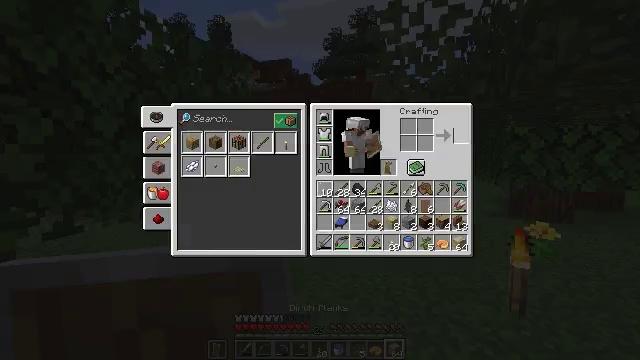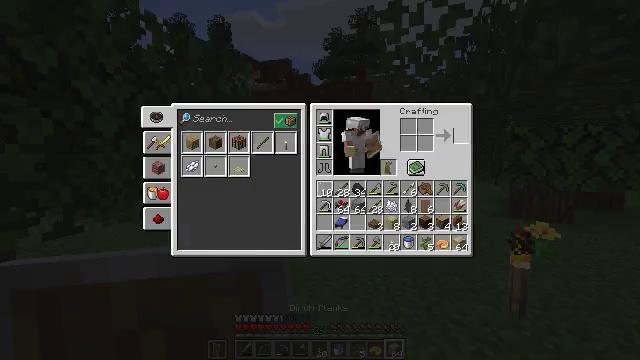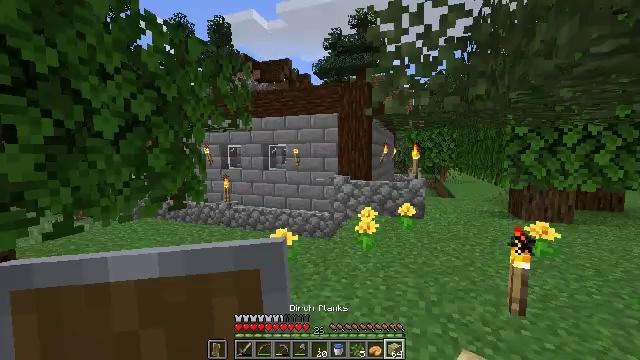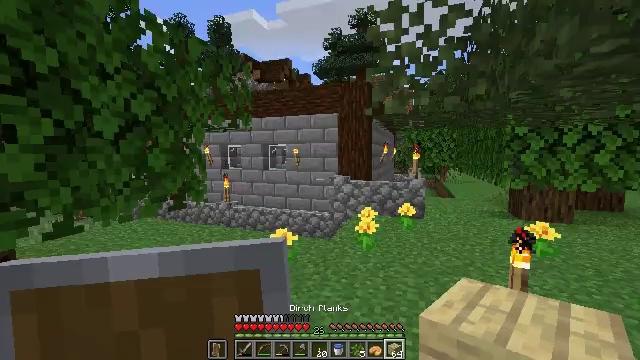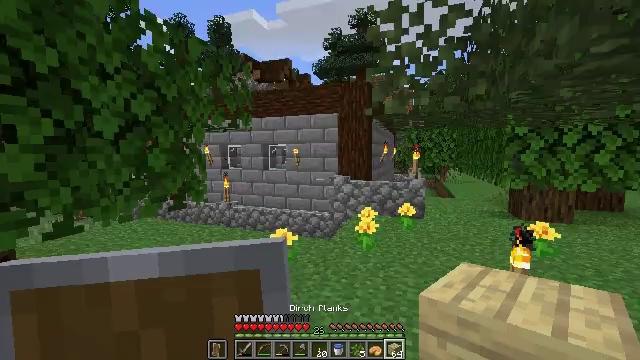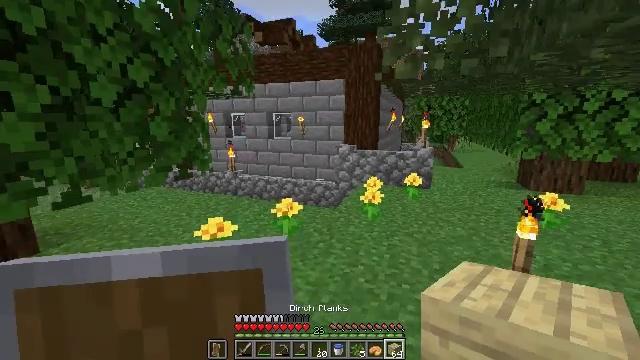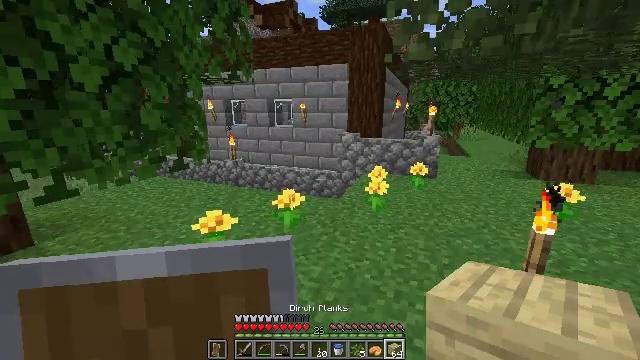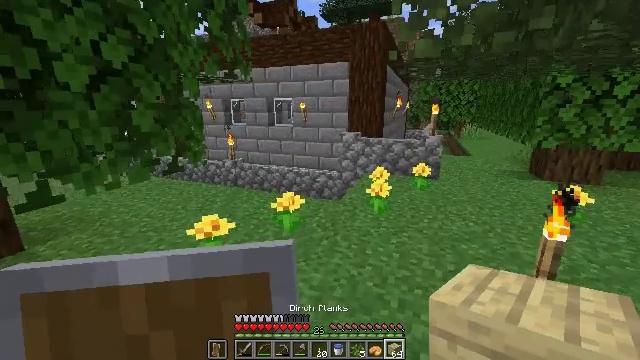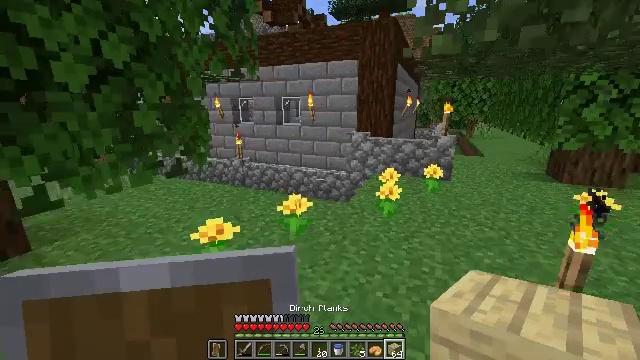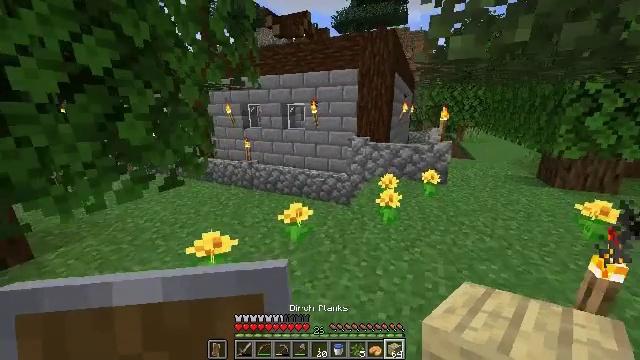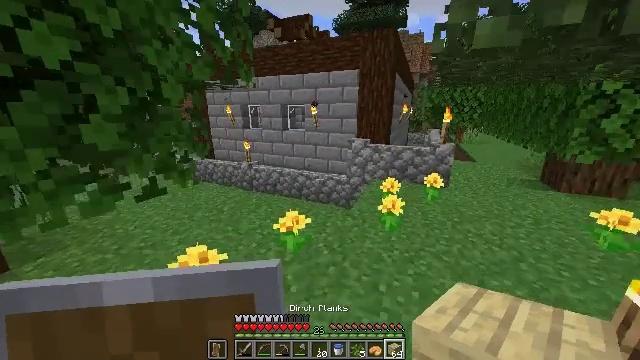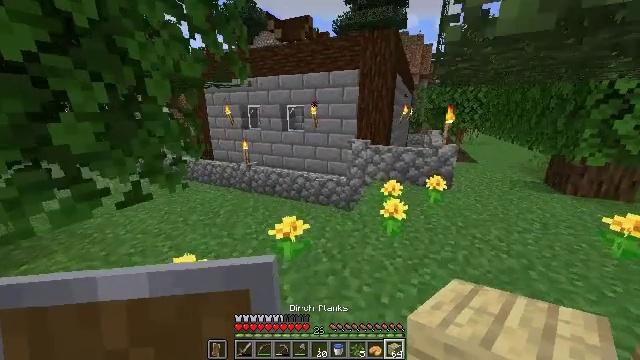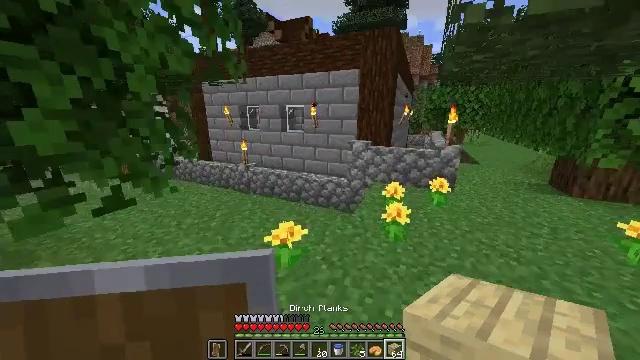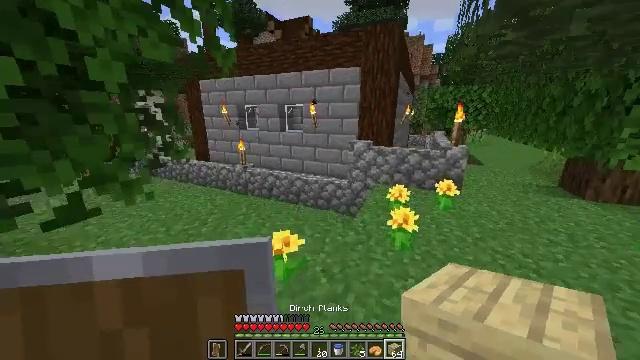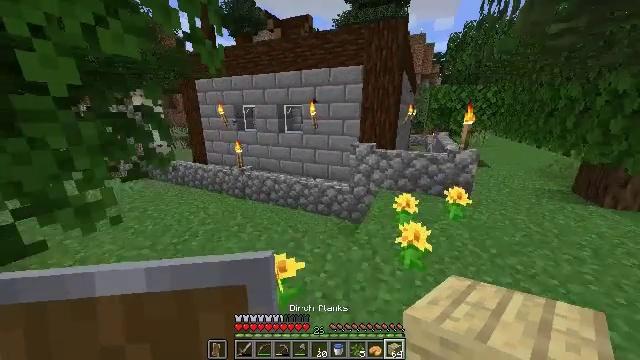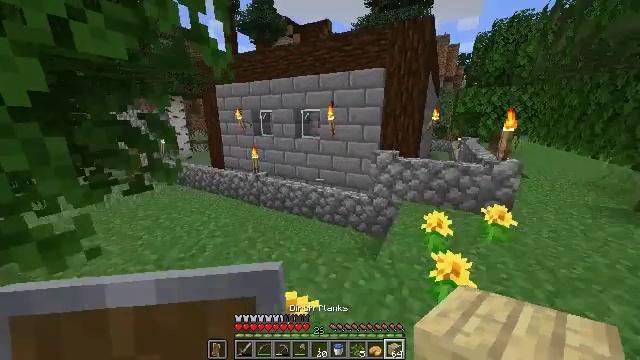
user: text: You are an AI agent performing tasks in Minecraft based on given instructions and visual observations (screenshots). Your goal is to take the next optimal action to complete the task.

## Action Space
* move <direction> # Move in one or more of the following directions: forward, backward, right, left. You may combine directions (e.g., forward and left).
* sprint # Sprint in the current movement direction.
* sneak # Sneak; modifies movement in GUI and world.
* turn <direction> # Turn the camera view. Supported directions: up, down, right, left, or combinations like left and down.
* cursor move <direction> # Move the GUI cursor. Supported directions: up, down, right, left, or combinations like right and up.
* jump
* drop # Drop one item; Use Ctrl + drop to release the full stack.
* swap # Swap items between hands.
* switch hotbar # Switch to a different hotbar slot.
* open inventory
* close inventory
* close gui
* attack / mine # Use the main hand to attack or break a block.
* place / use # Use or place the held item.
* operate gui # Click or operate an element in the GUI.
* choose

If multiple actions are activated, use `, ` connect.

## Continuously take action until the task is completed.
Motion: motion action
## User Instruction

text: Remove birch planks to collect them.
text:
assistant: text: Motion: open gui
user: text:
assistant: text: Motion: no_op
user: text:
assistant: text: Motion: close gui
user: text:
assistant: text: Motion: no_op
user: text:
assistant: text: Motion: move forward, turn left and down
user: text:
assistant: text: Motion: move forward, turn down
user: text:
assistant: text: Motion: move forward, sprint
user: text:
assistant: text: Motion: move forward, sprint, turn left
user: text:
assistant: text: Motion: move forward
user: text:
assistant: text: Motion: move forward
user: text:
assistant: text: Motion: move forward
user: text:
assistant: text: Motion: move forward
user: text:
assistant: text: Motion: move forward
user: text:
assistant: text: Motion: move forward
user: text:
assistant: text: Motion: move forward, turn left and up
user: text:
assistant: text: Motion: move forward, turn left and up
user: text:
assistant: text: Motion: move forward, turn left
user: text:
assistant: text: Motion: move forward, turn left
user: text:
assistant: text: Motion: move forward, turn left
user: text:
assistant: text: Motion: move forward, turn left
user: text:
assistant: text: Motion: move forward, turn left
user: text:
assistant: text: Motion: move forward
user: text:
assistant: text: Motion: move forward
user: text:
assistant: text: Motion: move forward
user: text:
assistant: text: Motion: move forward, turn left
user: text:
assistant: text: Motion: move forward, turn left
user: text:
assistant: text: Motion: move forward, turn left, jump
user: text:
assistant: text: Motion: move forward, turn left, jump
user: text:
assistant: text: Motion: move forward
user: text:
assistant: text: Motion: move forward